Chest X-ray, PA view. Patient: 48 years old, sex M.
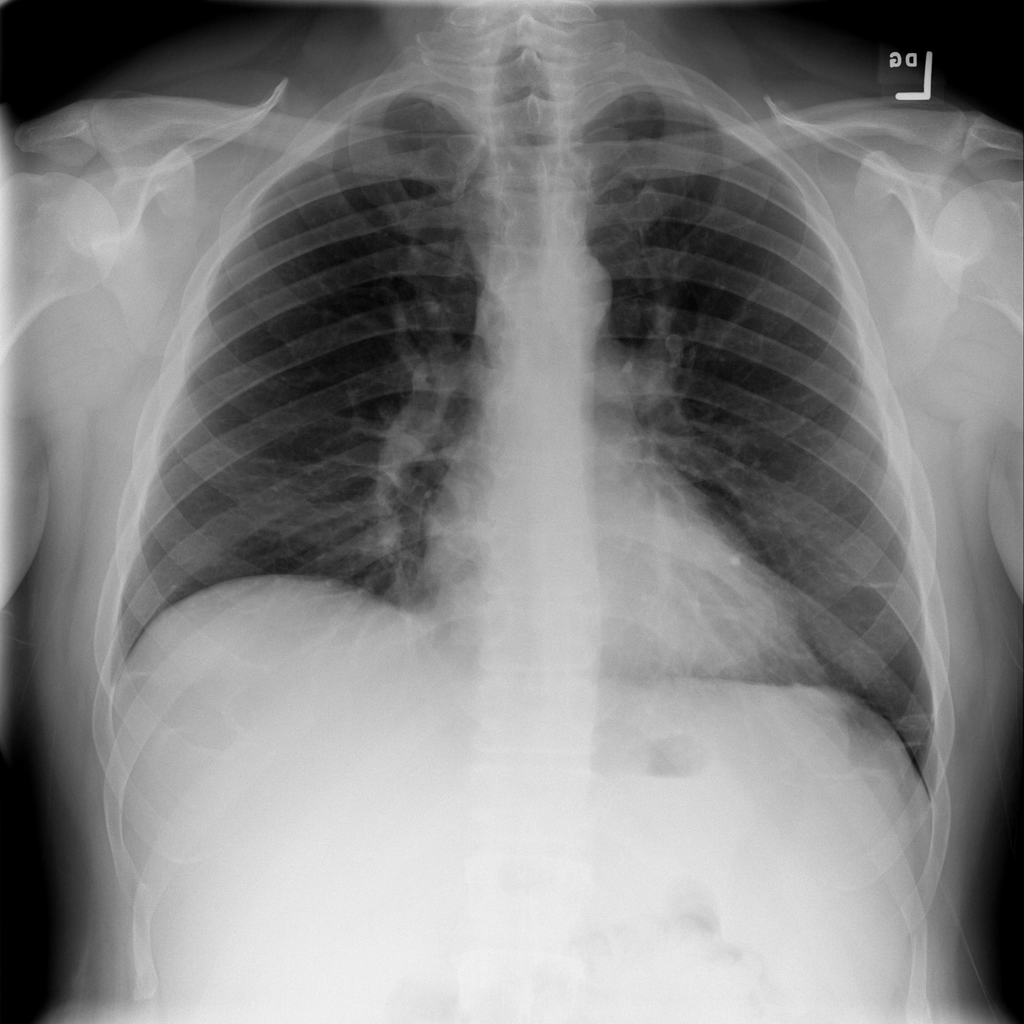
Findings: No Finding